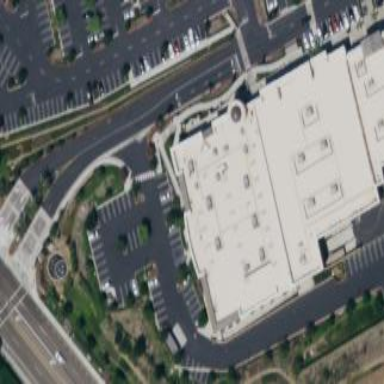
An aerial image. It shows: Fitness center building.